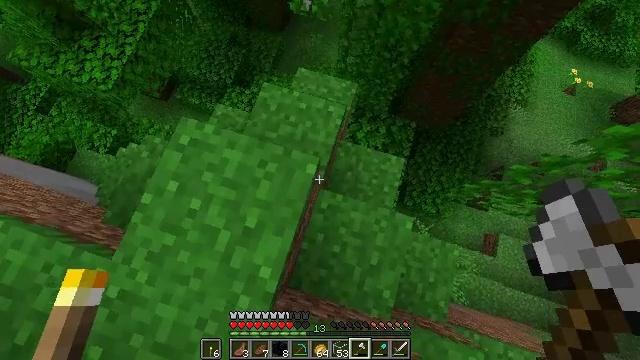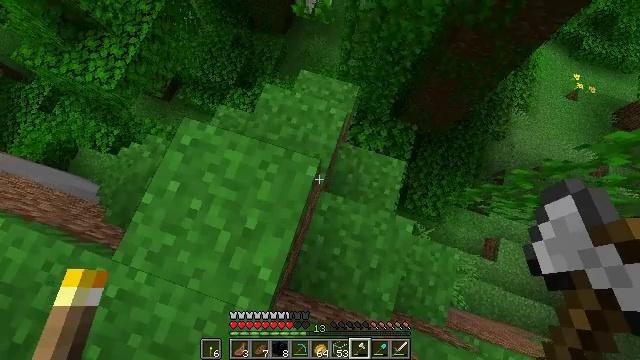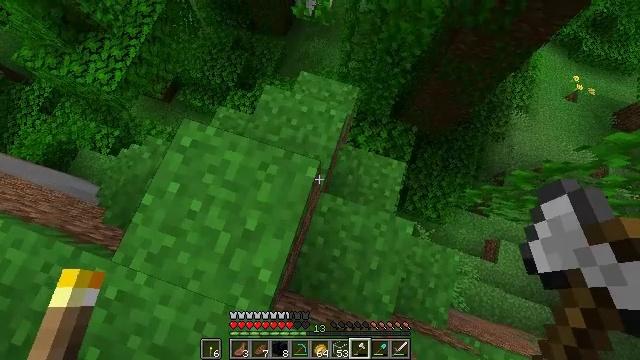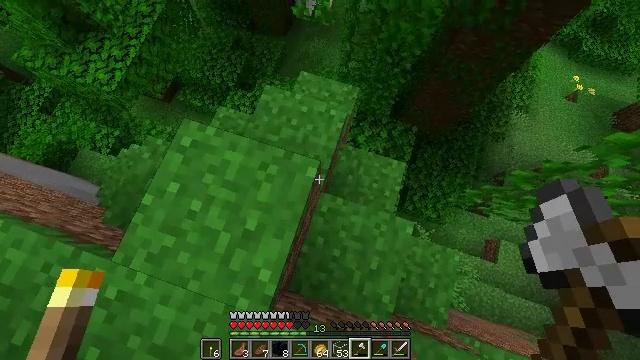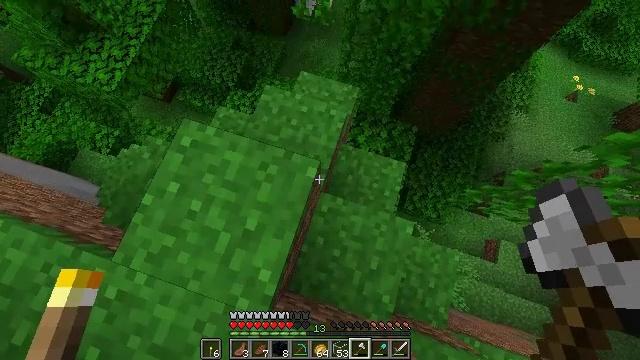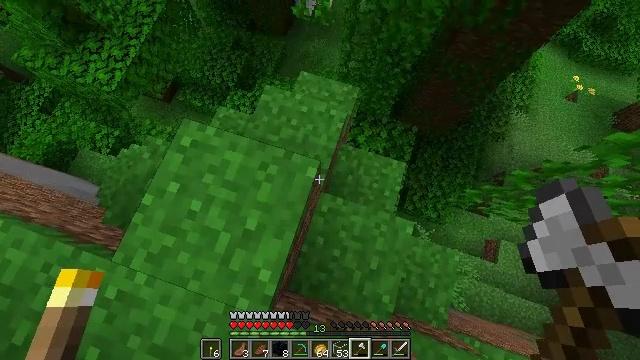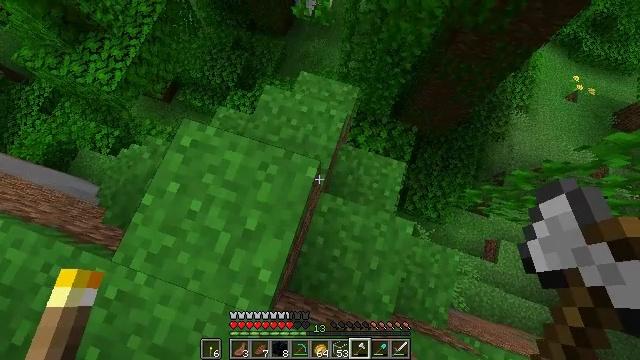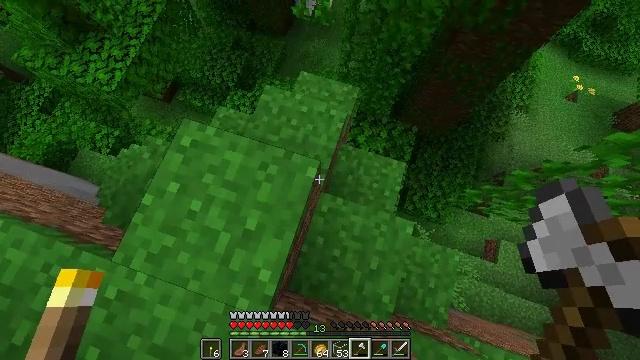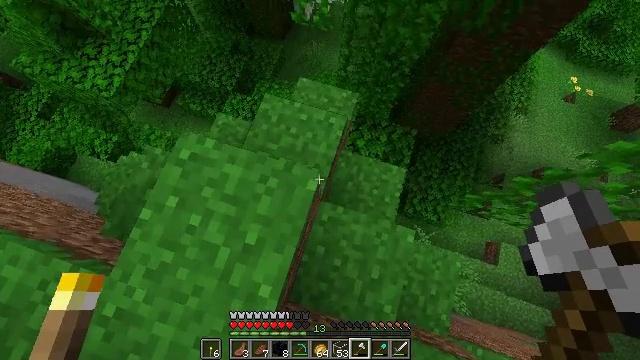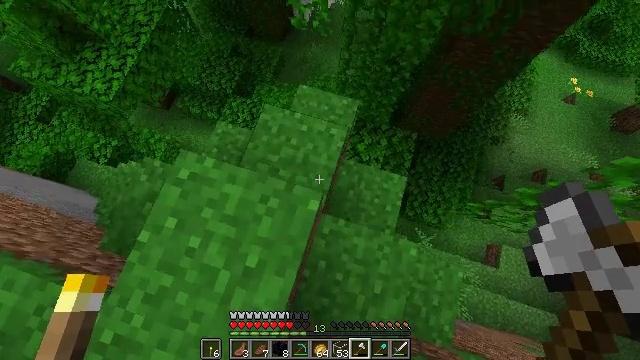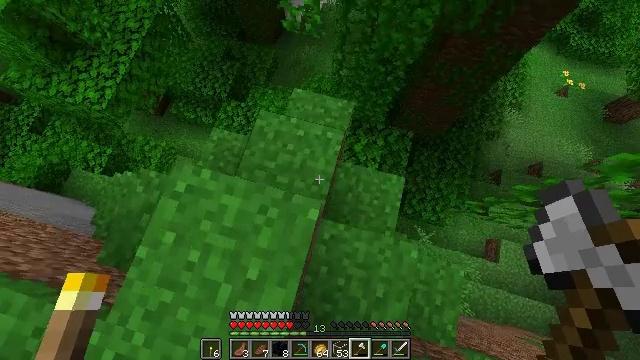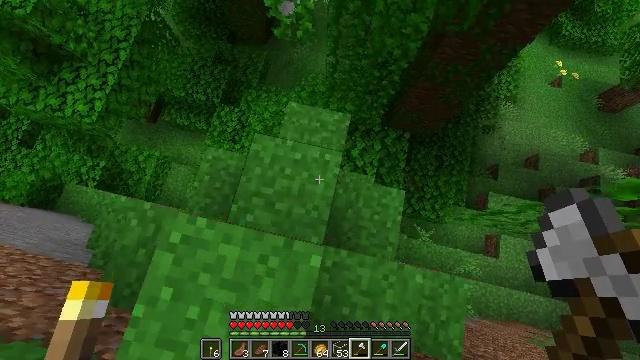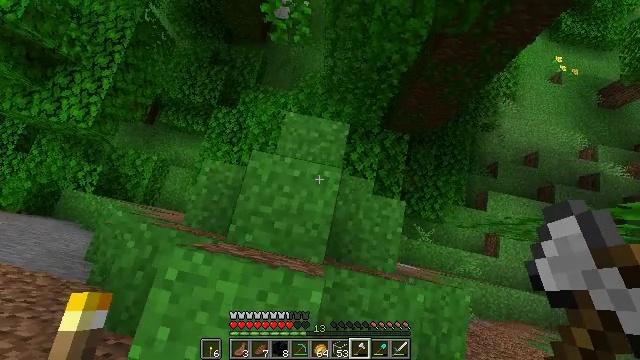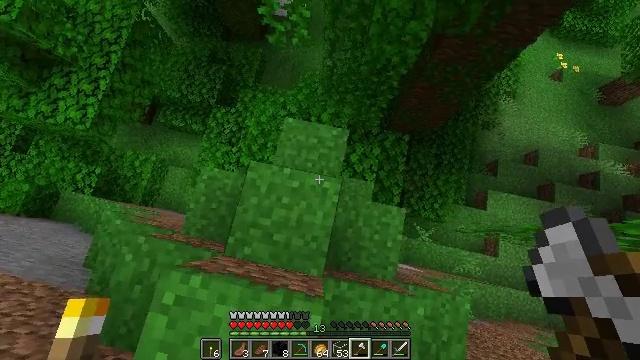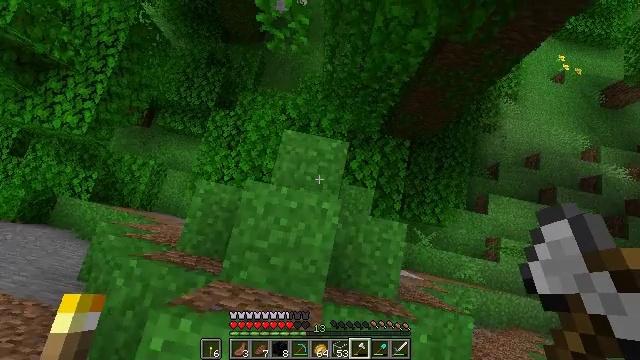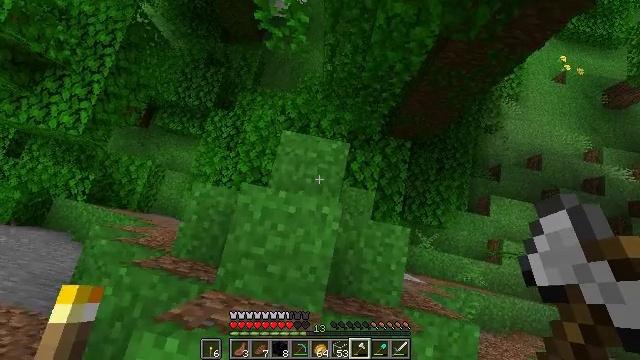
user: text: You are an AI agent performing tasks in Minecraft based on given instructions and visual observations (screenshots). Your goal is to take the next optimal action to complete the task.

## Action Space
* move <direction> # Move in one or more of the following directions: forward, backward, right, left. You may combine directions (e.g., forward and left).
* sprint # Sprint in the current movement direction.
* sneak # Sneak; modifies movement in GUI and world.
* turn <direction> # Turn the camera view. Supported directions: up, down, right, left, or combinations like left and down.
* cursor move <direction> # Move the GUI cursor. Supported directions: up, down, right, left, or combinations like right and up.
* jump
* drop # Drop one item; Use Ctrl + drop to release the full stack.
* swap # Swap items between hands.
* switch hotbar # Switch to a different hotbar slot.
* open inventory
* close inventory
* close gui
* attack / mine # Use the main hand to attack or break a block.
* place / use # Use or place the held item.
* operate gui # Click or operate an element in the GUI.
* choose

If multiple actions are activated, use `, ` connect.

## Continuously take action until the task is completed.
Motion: motion action
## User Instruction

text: Collect sugar cane near water sources.
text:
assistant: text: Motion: no_op
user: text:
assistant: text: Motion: no_op
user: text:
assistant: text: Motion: no_op
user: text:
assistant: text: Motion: no_op
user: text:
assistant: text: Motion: no_op
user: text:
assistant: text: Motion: no_op
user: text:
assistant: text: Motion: no_op
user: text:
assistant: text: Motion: move forward
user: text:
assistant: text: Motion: move forward
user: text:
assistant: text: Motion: move forward, turn right
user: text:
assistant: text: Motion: move forward, turn right
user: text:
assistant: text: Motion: move forward
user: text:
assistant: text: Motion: move forward
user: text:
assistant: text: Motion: no_op
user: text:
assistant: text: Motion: no_op
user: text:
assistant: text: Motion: no_op
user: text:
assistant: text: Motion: no_op
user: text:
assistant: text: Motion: no_op
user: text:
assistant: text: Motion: no_op
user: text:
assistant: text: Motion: move forward
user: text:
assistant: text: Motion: move forward
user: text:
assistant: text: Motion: move forward
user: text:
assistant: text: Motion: move forward
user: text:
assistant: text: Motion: move forward
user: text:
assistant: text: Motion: move forward
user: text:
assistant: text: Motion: turn left and down
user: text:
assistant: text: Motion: turn left and down
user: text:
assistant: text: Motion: turn left and down
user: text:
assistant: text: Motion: turn left
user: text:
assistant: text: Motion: turn left